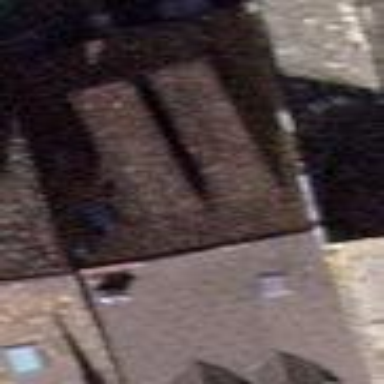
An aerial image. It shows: Apartments building with gabled roof made of roof tiles. The roof orientation is across.